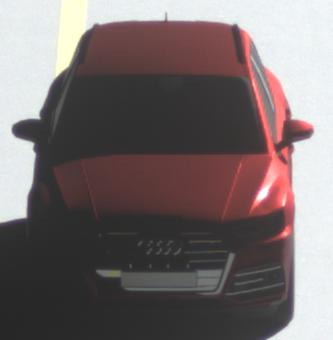
Make: Audi
Model: Q5 45 TFSI
Detailed model: Q5 (FY)
Model produced from: 2019/01
Model produced until: 2019/05
Doors: 5
Color: red
Road condition: dry road
Daytime: morning or afternoon
Contrast: high contrast